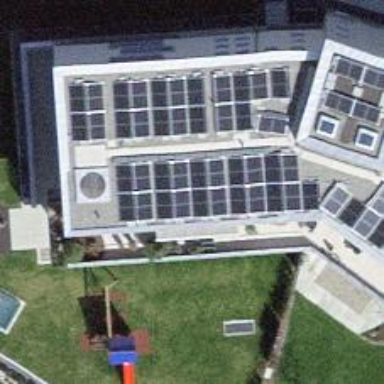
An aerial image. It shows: Solar power generator.